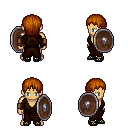
a pixel art fantasy rpg character, male body template, human, tanned skin, brown robe, metal pants, brunette plain hairstyle, leather bracers, ghillies, shield, four views (front, back, left, right), 2x2 character sprite sheet, small pixel art, hard edges, no anti-aliasing